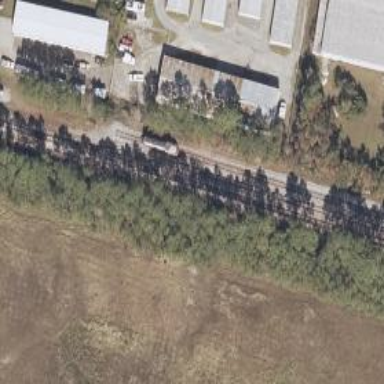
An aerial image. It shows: Trap point on the railway for derailing purposes.